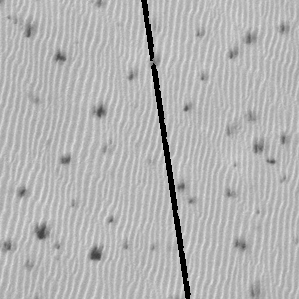
Label: frost